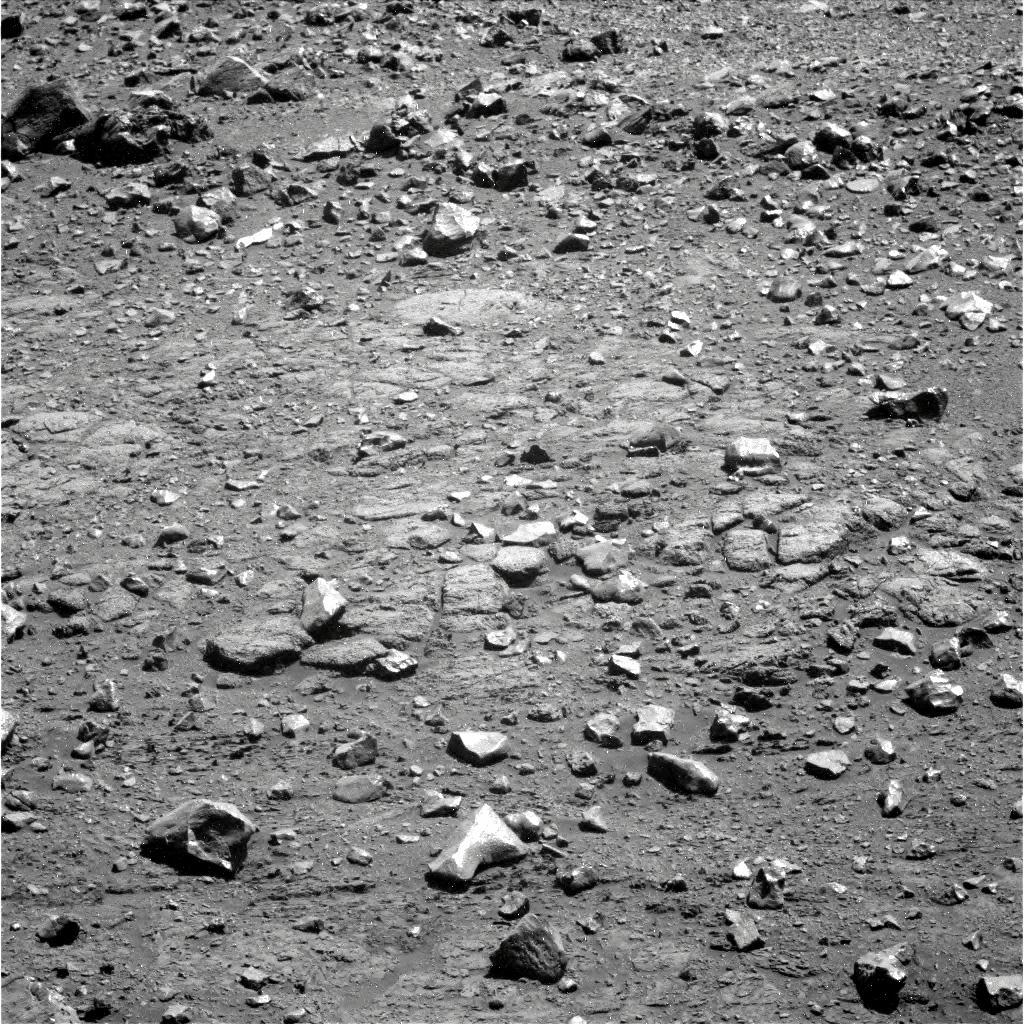
Terrain classes present: Bedrock, Gravel / Sand / Soil, Rock, Shadow